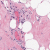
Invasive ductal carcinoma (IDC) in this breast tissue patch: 0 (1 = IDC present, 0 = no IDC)